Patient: sex M, age 42
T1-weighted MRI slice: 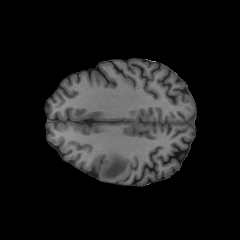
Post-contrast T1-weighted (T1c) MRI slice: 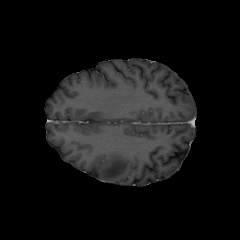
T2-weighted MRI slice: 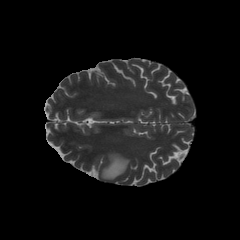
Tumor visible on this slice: yes
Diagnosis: Glioblastoma, IDH-wildtype
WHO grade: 4